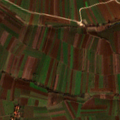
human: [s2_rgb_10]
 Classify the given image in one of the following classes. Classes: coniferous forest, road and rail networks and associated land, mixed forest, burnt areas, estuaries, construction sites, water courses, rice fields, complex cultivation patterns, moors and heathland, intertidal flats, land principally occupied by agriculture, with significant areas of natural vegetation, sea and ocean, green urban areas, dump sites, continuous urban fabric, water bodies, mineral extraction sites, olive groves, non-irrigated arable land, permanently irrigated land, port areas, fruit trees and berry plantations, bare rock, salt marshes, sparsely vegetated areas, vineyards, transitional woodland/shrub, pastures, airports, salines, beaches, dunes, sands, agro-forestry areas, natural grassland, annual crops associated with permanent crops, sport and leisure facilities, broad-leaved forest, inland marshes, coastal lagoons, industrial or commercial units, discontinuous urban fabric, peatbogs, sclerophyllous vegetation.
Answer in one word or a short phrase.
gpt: non-irrigated arable land, complex cultivation patterns